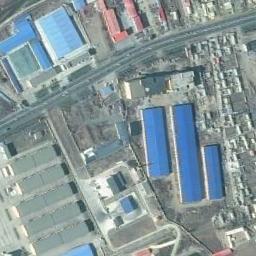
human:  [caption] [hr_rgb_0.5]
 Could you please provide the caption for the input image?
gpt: There are factories and roads in an industrial area, And some open-air materials .

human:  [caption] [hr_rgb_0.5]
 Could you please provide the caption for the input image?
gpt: The industrial area is desolate .

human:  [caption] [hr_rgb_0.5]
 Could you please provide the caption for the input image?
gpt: There are many houses of different shapes and sizes in the industrial zone .

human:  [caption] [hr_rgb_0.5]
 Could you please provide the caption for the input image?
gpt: The industrial area has lots of industrial equipment lots of workshops of different colors and sizes and a road goes through the industrial area .

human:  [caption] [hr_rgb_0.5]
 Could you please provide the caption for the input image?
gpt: There are some blue buildings and red buildings on the industrial area .